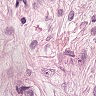
Metastatic tissue present: yes